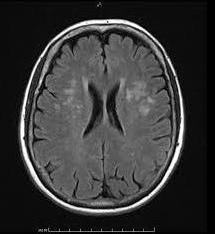
Label: notumor